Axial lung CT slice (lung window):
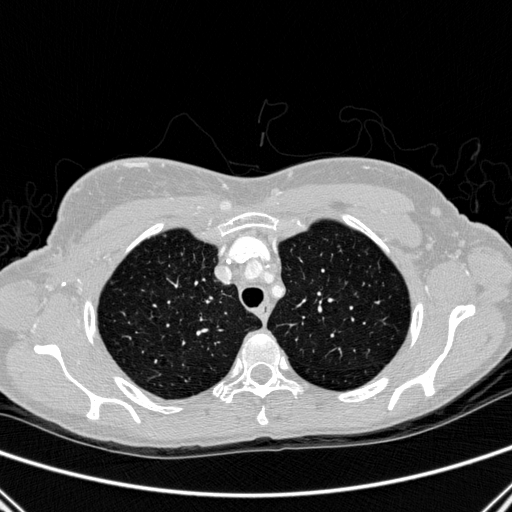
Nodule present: no